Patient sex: M
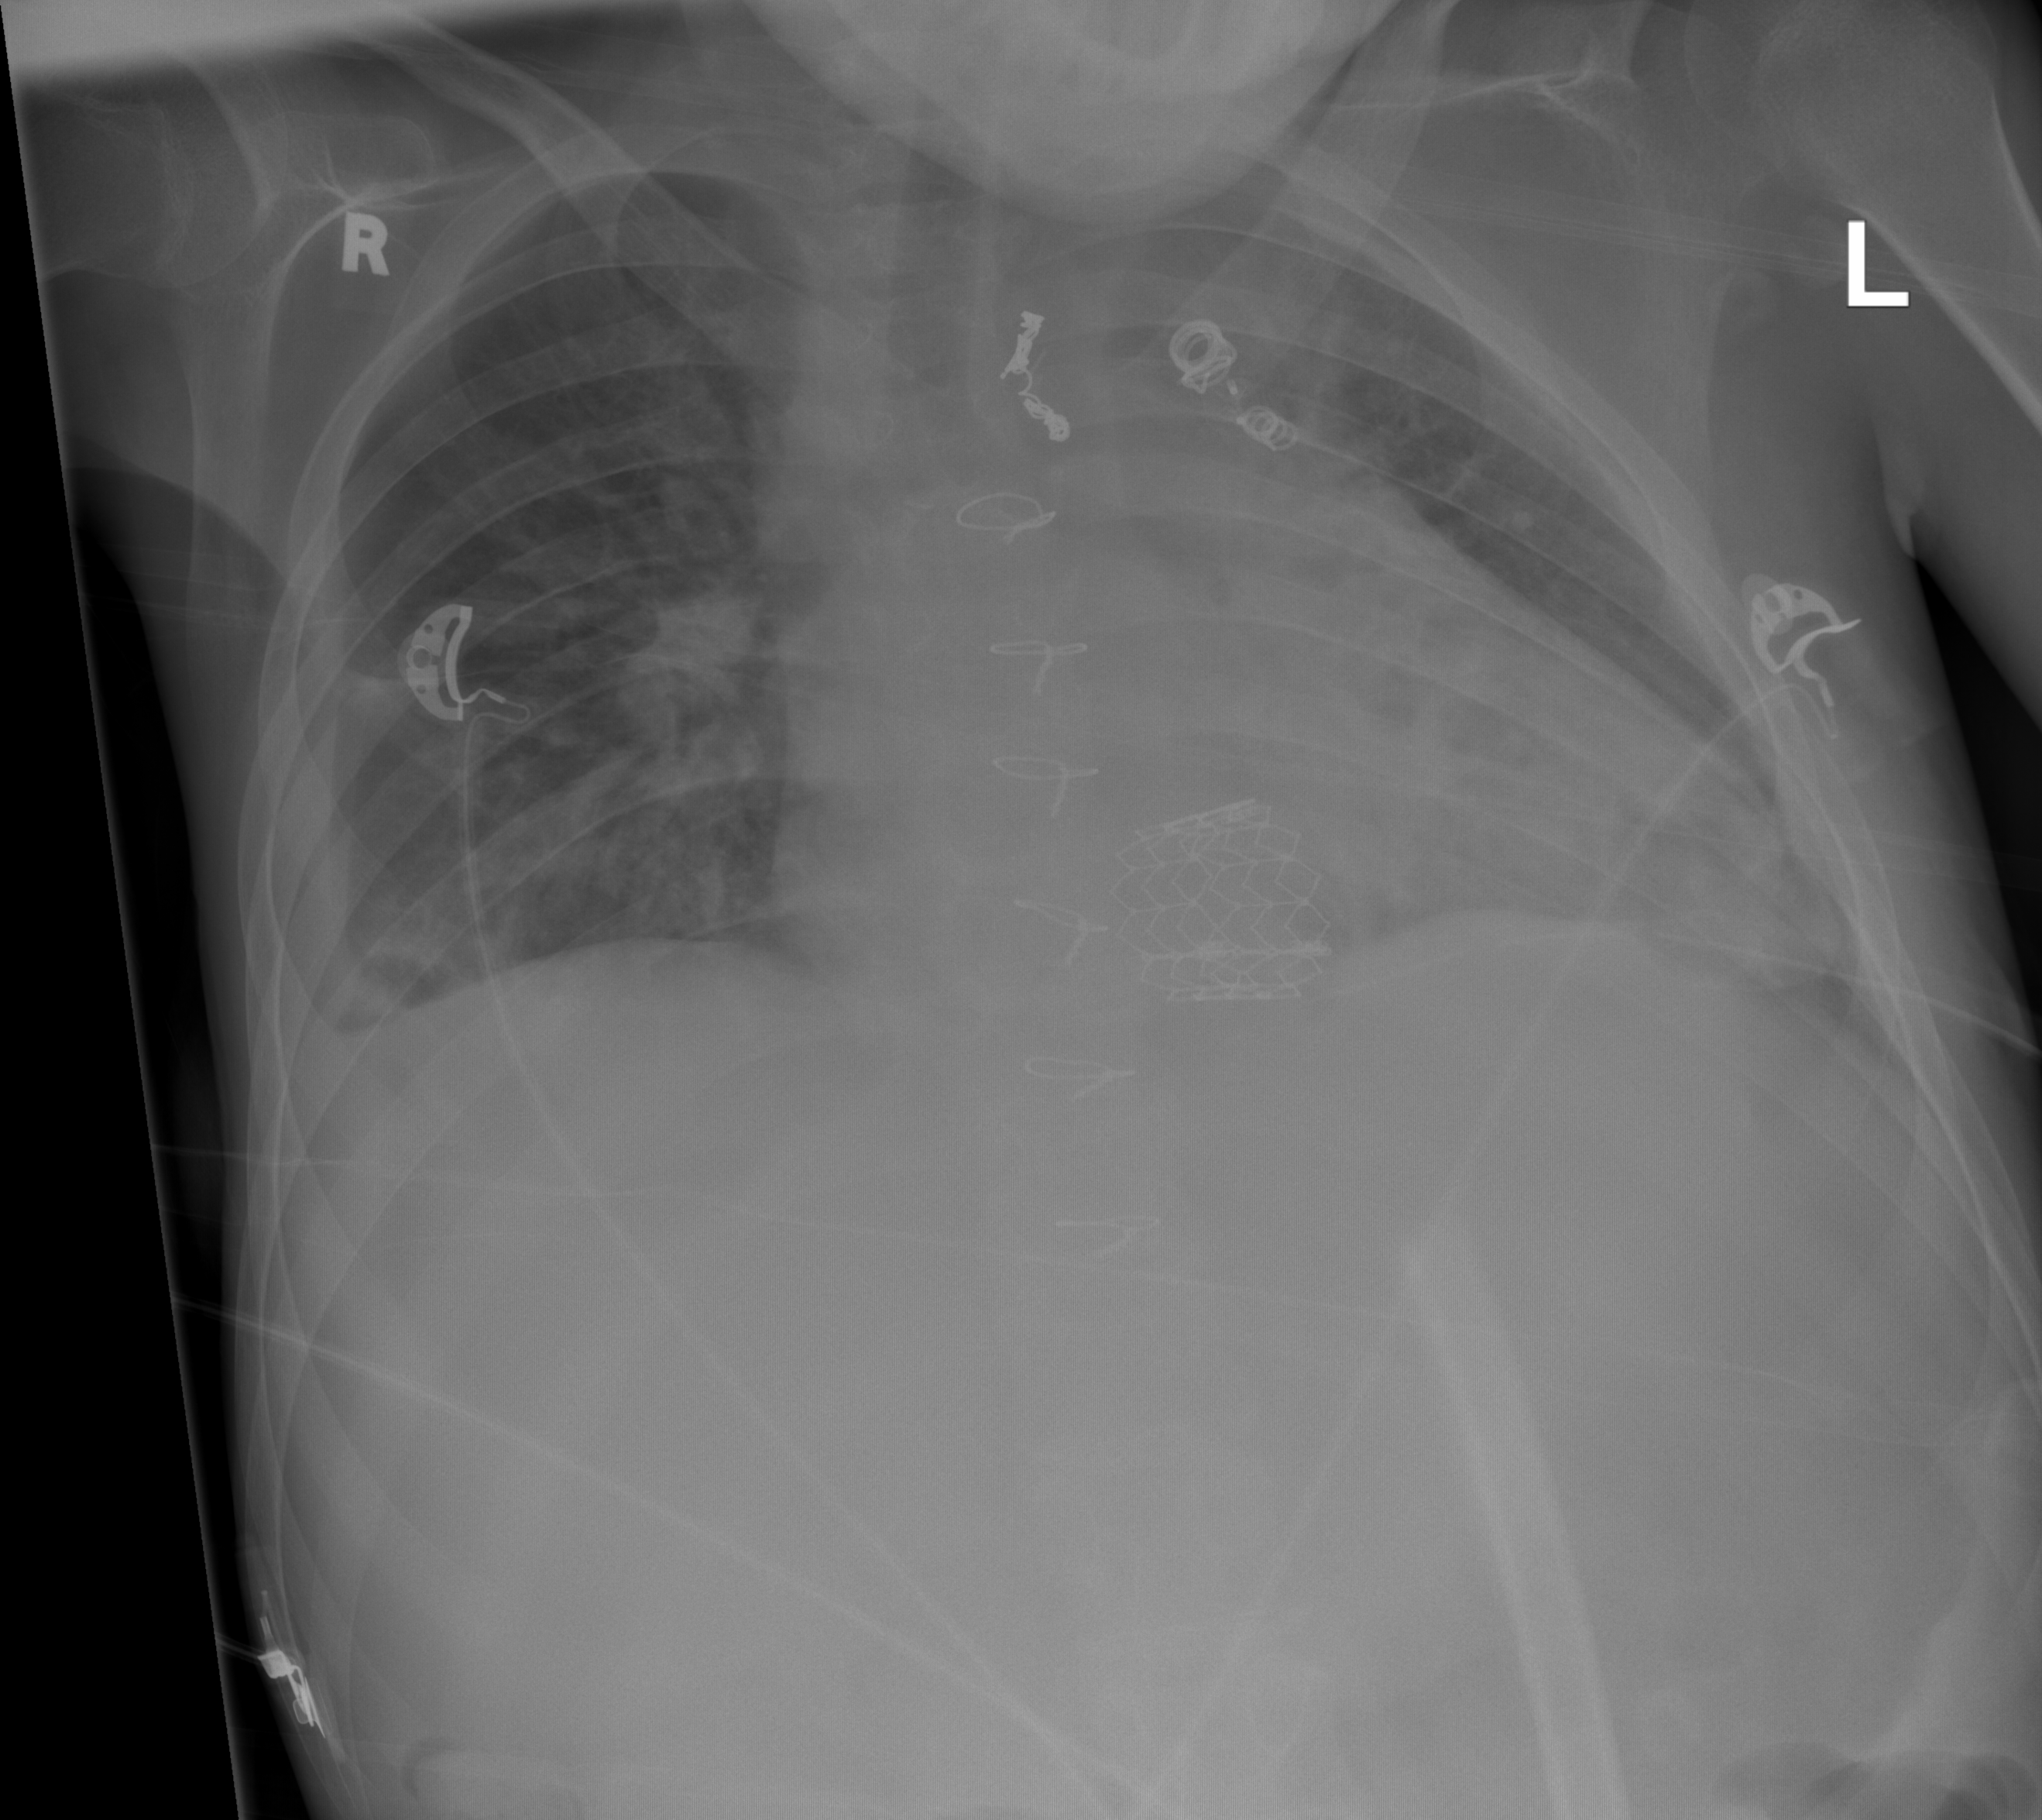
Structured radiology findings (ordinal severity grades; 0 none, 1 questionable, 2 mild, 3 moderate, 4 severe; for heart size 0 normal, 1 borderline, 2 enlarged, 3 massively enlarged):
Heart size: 2
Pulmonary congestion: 2
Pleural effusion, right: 0
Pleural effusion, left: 0
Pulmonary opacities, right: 0
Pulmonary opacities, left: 0
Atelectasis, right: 2
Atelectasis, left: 0